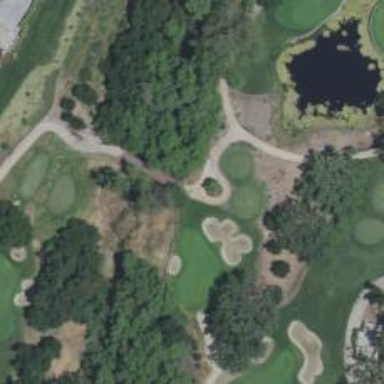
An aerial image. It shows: Path used for both walking and golf.